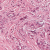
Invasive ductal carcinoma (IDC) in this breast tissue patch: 1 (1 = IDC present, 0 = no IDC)